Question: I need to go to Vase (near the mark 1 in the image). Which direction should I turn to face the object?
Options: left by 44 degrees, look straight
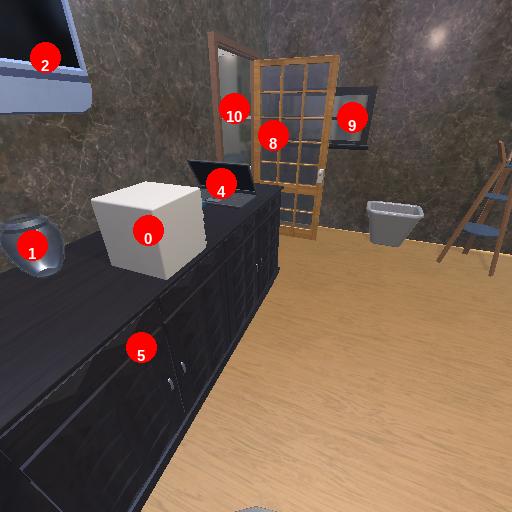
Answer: left by 44 degrees